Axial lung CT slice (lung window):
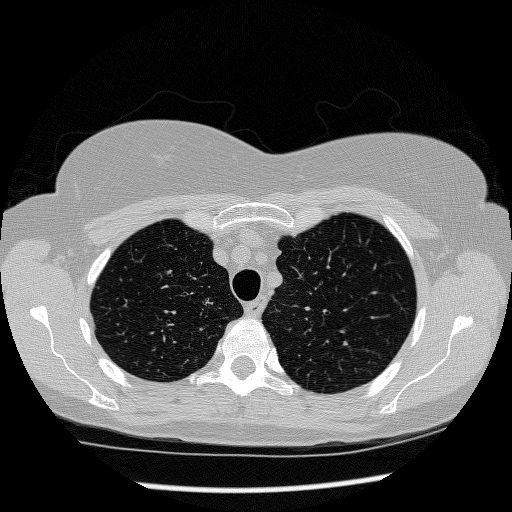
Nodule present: no